Field crop: maize
Growth stage: 2
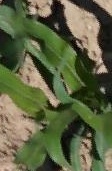
Species: maize